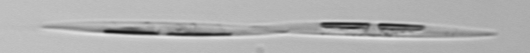
Label: Pseudo-nitzschia